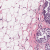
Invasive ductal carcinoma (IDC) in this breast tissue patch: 0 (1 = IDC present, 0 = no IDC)